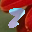
Label: 9